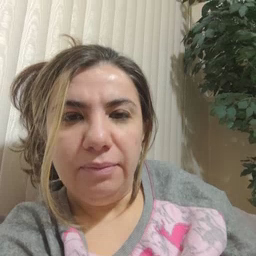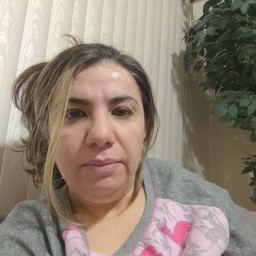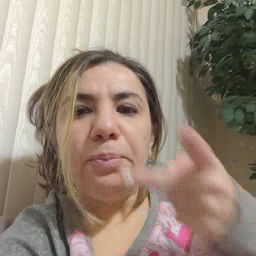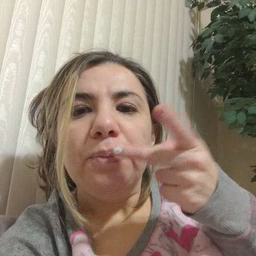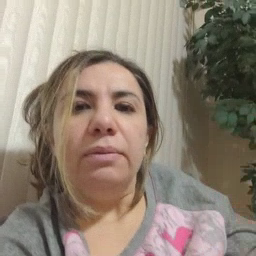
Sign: kiss